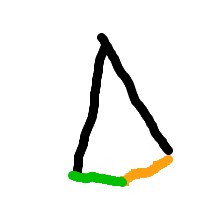
Shape: kite